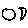
Label: moon